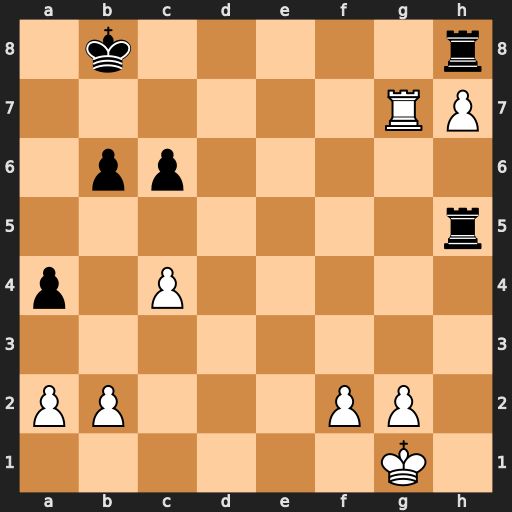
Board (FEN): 1k5r/6RP/1pp5/7r/p1P5/8/PP3PP1/6K1
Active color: w
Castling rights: -
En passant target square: -
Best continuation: Rg8+ Kc7 Rxh8